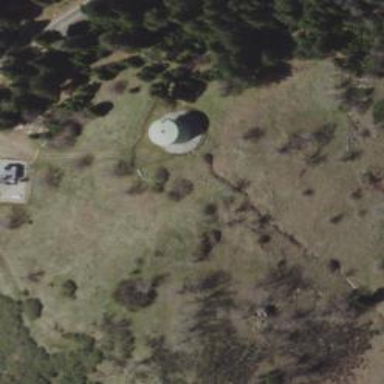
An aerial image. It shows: Water tower that is man-made.